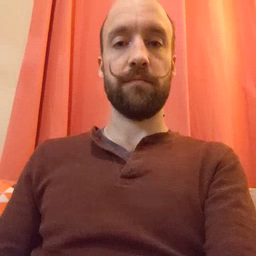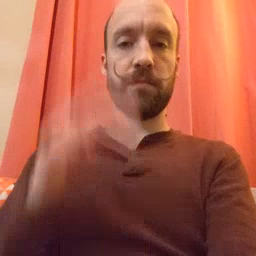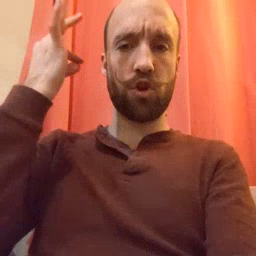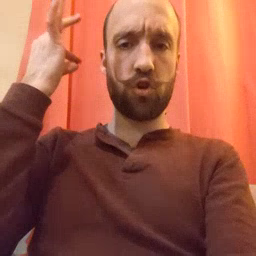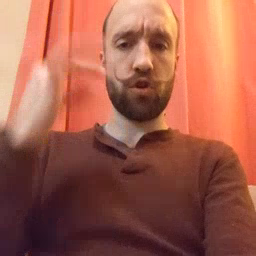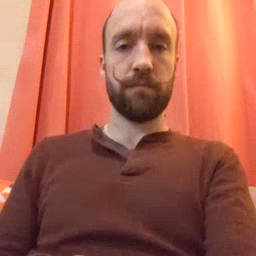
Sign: hair